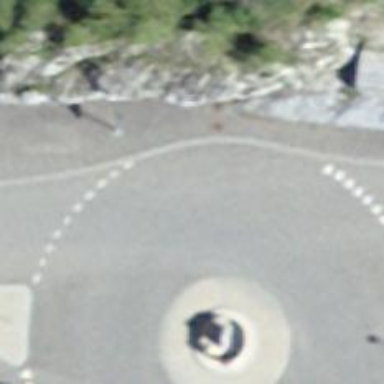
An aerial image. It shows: Secondary road made of asphalt leading to roundabout.